Interaction volume radius: 10 \u00c5
Interaction volume height: 15 \u00c5
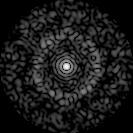
Disorder parameter: 0.8185